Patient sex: M
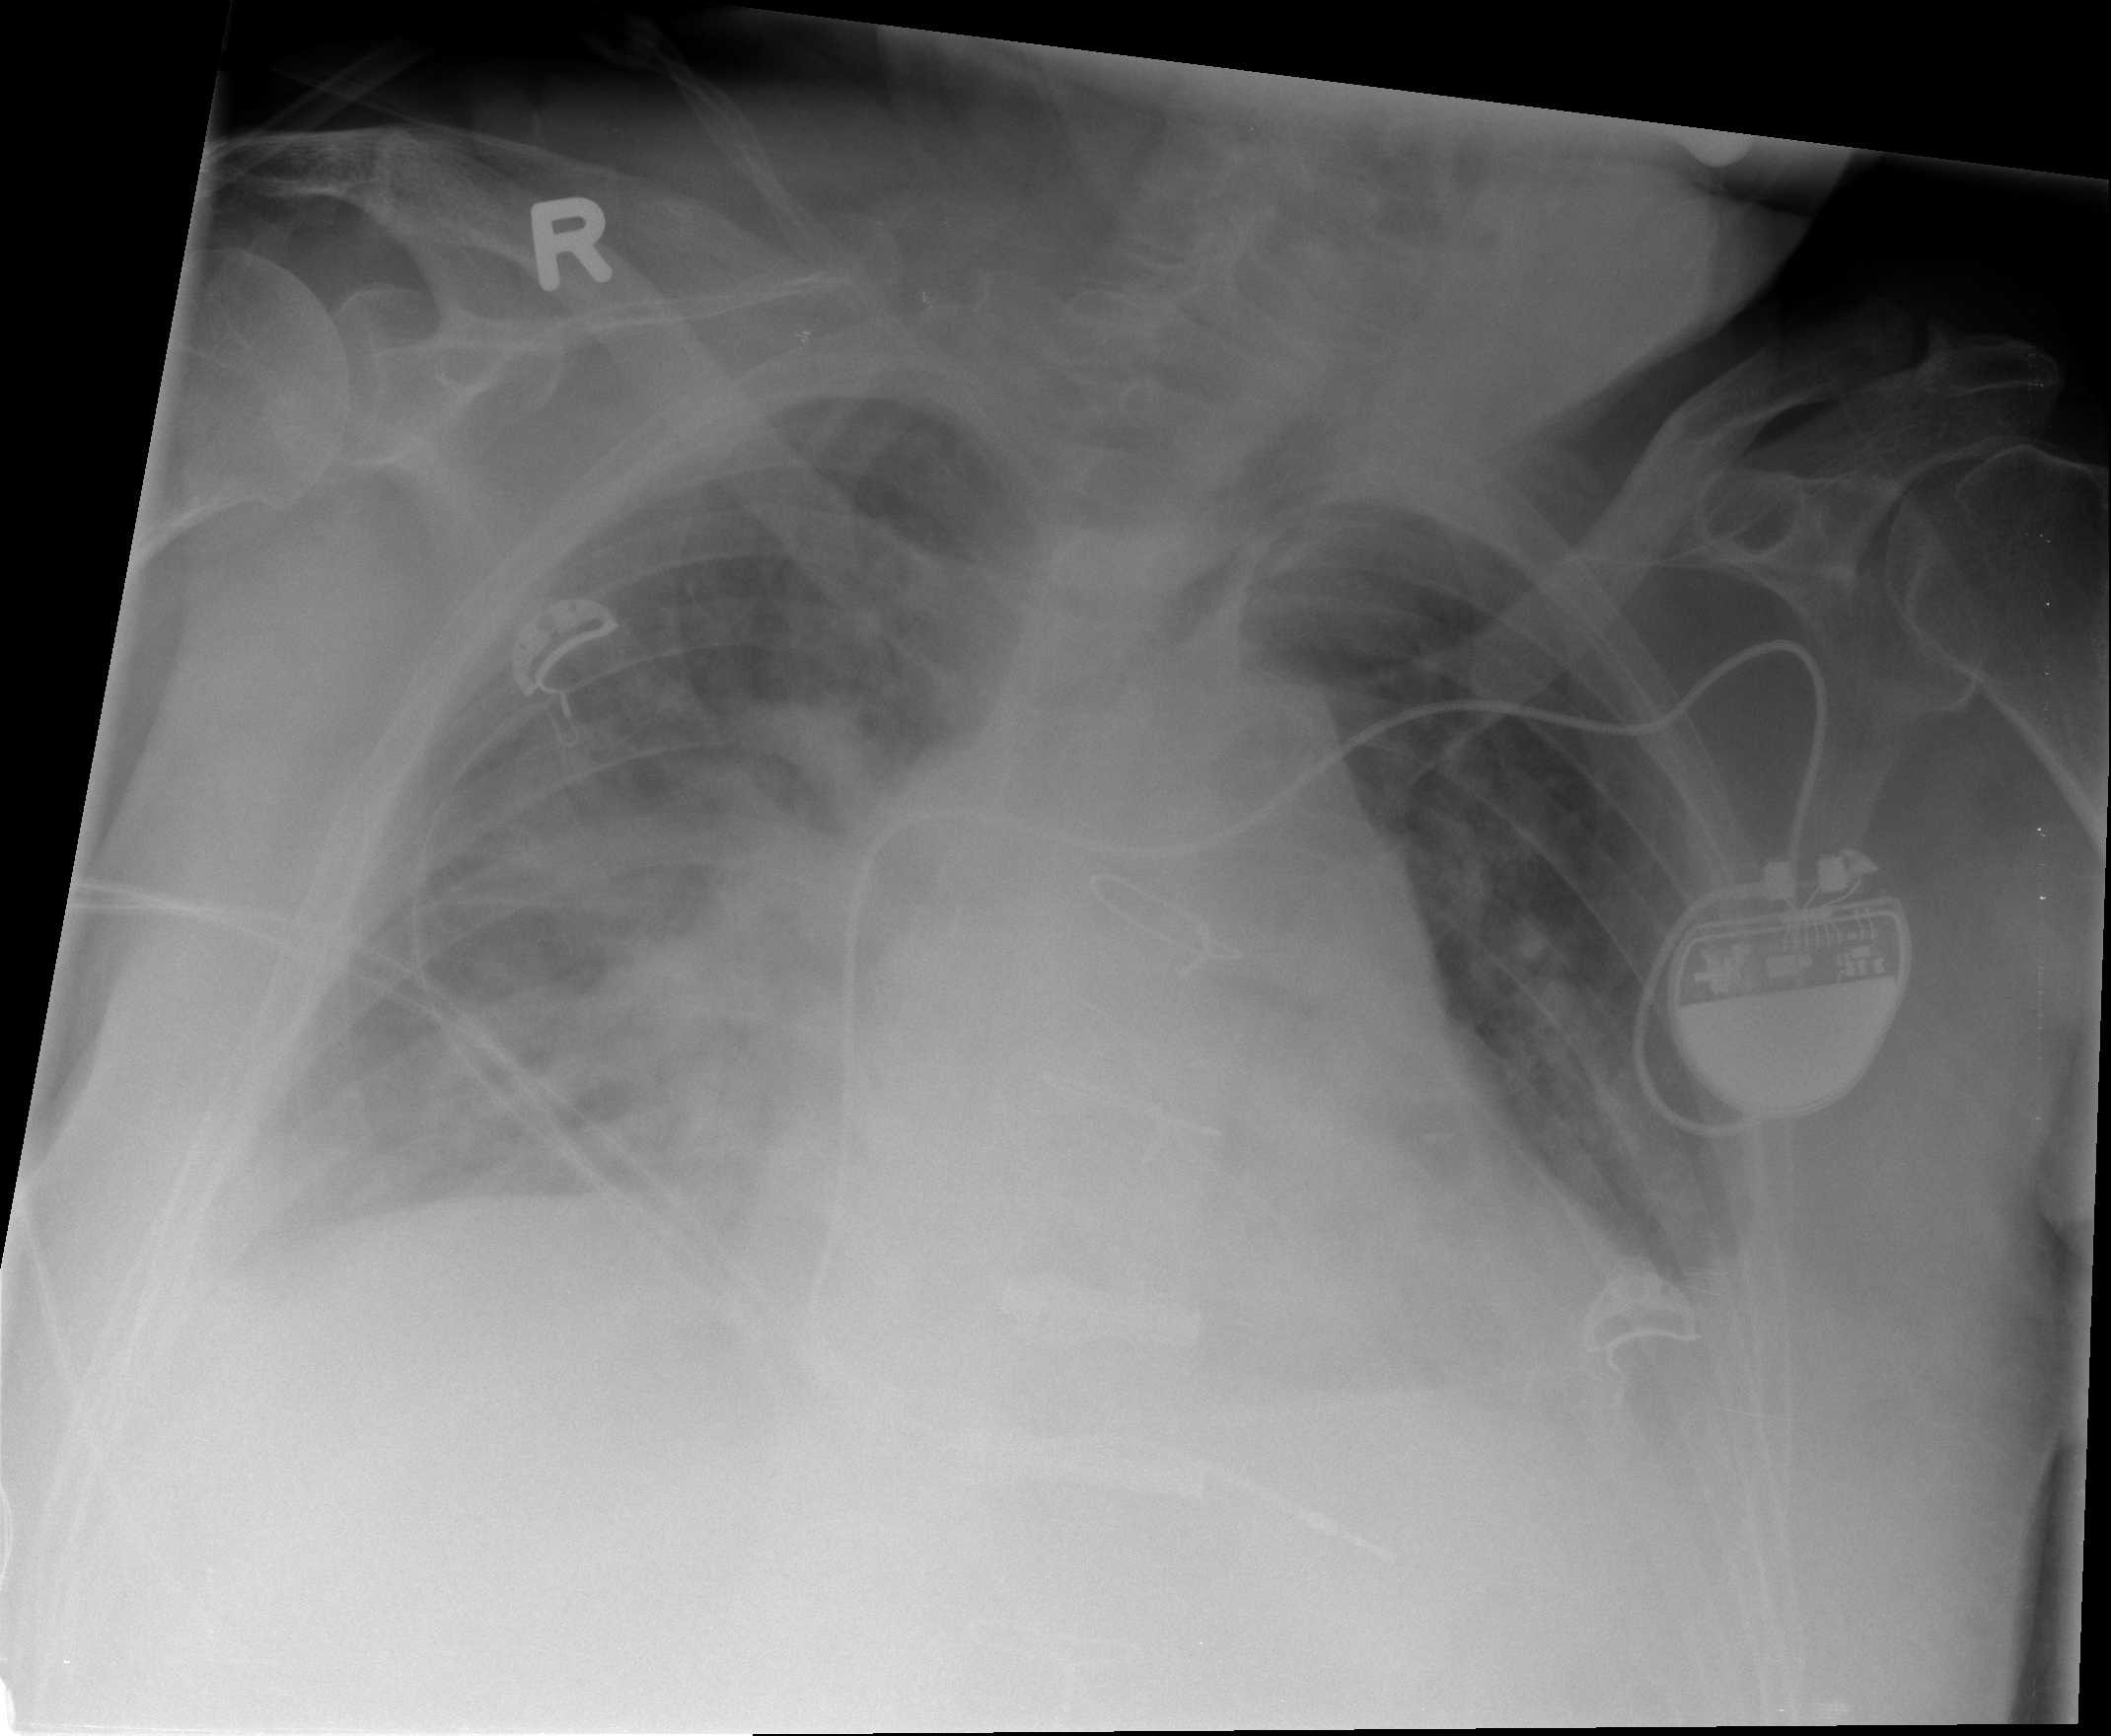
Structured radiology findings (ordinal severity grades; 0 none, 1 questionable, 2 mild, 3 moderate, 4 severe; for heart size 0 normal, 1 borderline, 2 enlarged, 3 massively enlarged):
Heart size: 2
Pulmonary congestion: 2
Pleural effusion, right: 1
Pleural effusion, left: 1
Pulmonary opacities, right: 3
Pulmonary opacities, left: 2
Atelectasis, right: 2
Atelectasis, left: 2